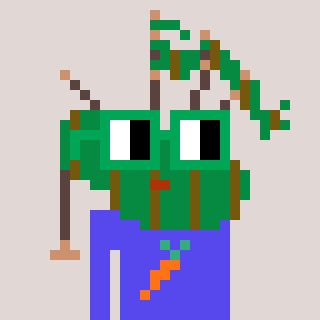
a pixel art character with square green glasses, a bagpipe-shaped head and a computerblue-colored body on a warm background